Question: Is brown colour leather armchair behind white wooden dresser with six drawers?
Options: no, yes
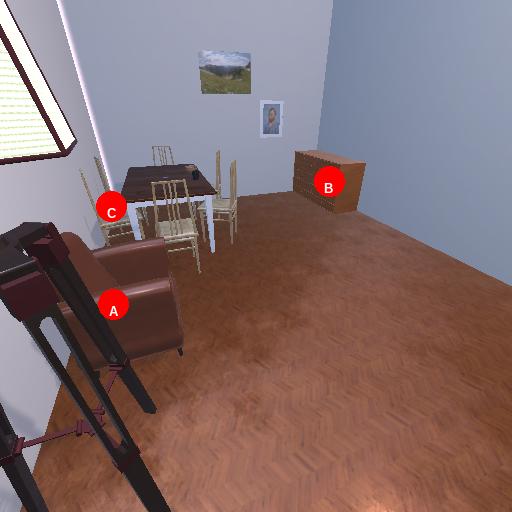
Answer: no